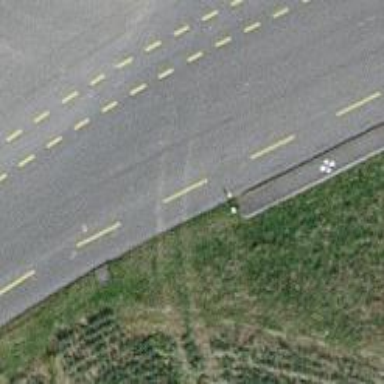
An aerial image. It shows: Bus stop with shelter for public transportation.